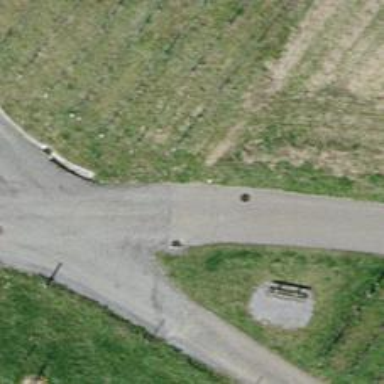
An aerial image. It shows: Bench.